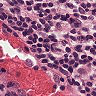
Metastatic tissue present: no